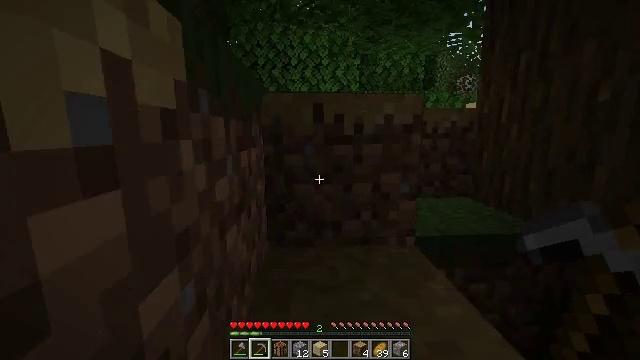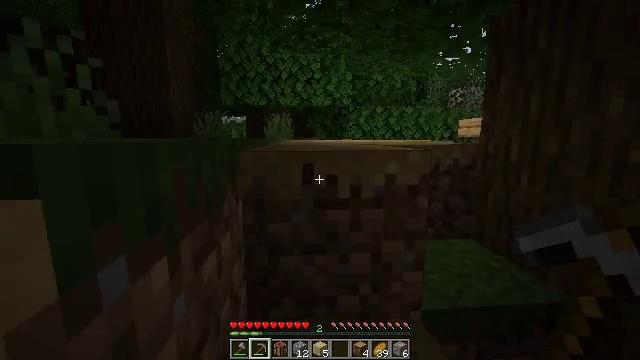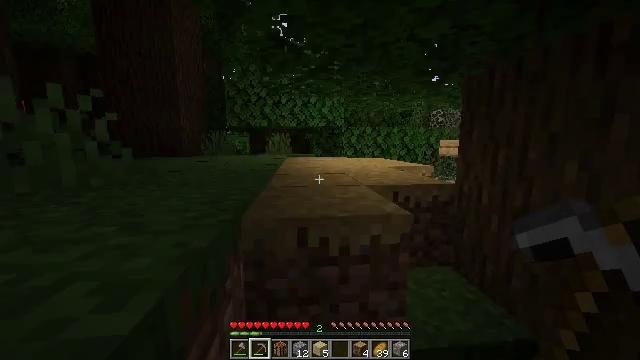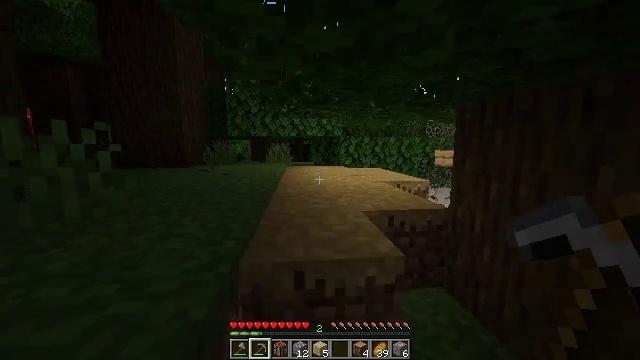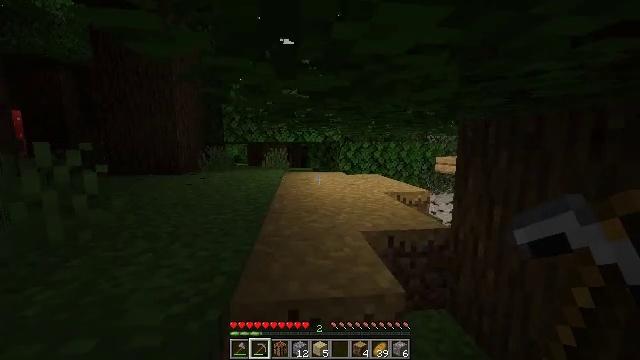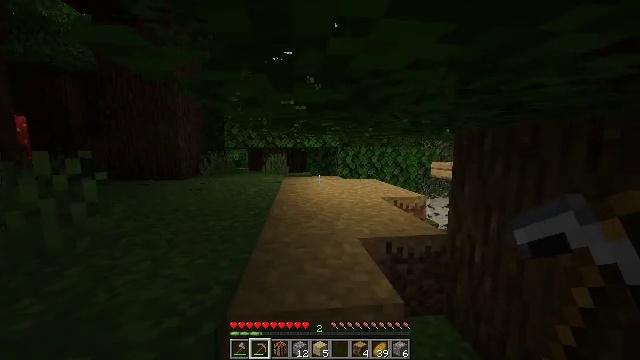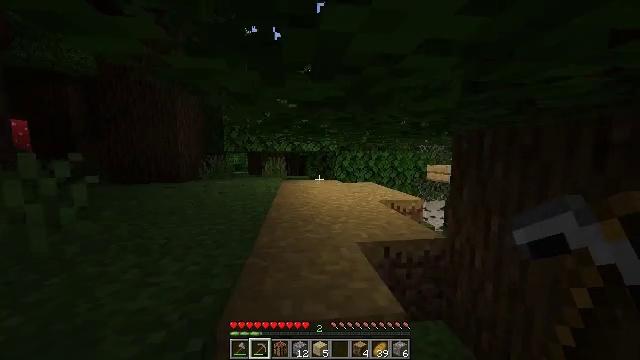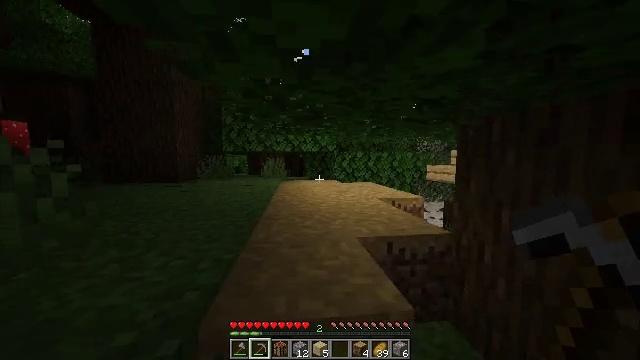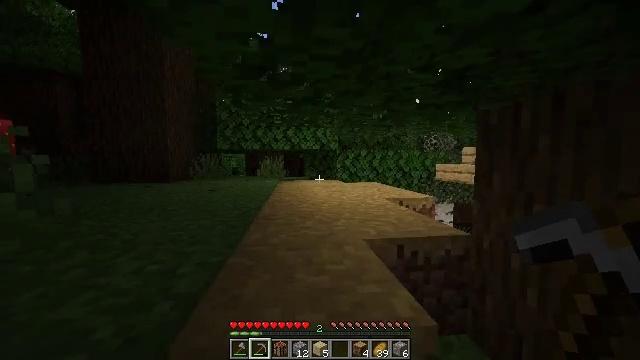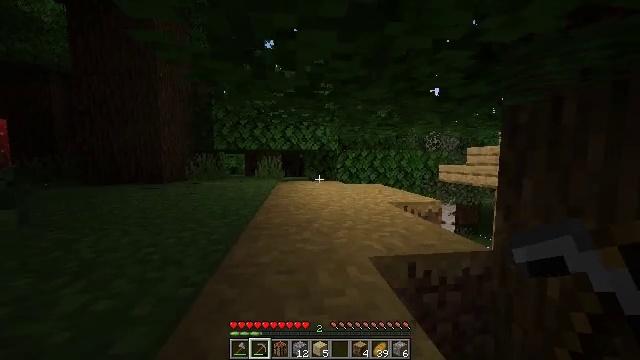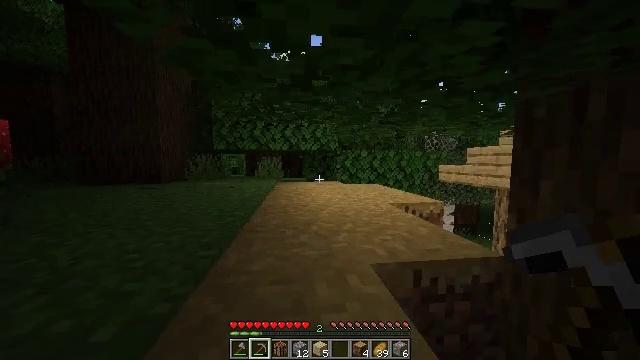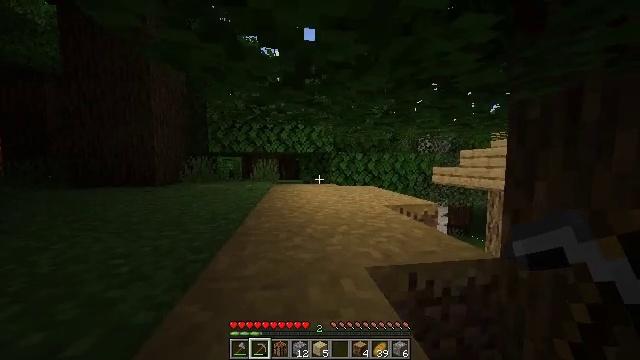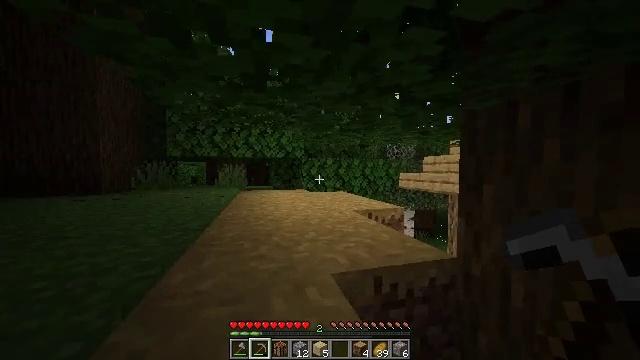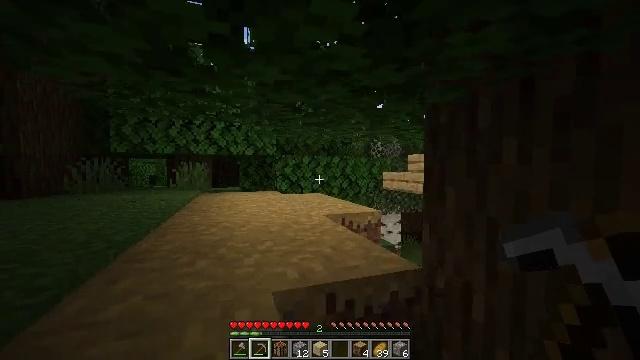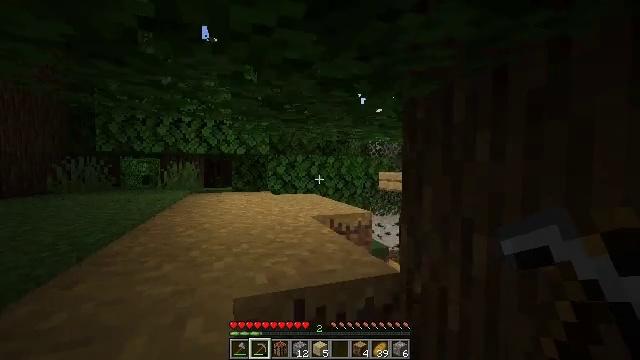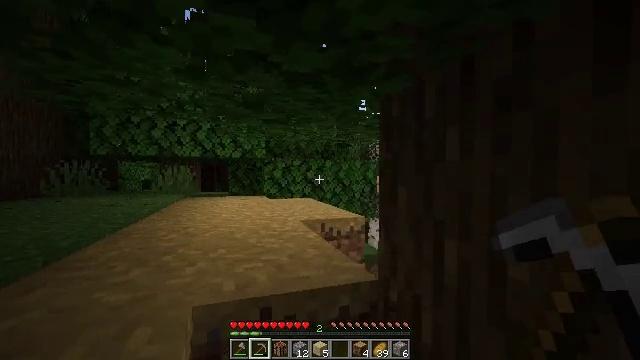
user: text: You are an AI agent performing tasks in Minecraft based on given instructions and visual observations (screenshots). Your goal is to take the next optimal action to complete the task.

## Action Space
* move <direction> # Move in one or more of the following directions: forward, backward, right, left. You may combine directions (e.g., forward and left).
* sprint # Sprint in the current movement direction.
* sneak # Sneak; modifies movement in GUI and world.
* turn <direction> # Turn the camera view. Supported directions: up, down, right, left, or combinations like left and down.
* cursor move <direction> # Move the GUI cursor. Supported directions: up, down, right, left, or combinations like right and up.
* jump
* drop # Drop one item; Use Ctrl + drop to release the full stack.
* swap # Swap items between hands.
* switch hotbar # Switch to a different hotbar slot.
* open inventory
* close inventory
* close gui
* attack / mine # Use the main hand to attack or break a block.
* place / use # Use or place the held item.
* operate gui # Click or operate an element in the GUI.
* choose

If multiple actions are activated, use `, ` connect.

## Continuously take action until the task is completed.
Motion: motion action
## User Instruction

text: Harvest dark oak leaves for decorative purposes.
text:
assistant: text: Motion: move forward, sprint, turn right and up, jump
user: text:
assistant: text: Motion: move forward, sprint, jump
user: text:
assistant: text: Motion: move forward, sprint
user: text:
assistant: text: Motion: move forward, sprint
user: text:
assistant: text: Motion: move forward, sprint
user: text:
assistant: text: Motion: move forward, sprint
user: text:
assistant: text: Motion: move forward, sprint
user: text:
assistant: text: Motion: move forward, sprint
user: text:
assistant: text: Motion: move forward, sprint
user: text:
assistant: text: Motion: move forward, sprint
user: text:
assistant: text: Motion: move forward, sprint, turn right
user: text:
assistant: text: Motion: move forward and move right, sprint, turn right and up
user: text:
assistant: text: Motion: move forward and move right, sprint, turn right
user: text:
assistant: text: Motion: move forward and move right, sprint
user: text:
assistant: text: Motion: move forward and move right, sprint, turn up
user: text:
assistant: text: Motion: move forward and move right, sprint, turn left and up
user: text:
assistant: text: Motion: move forward and move right, sprint, turn left and up
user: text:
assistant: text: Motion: move forward, sprint, turn left and up, attack / mine
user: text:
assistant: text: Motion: move forward, sprint, attack / mine
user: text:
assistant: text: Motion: move forward, sprint, attack / mine
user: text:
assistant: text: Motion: move forward, sprint, turn left and up, attack / mine
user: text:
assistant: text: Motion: move forward, sprint, turn left and up, attack / mine
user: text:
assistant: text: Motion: move forward, sprint, turn left and up, attack / mine
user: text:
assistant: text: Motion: move forward, sprint, turn up, attack / mine
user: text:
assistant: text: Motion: move forward, sprint, turn up, attack / mine
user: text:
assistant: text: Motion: move forward, sprint, turn up, attack / mine
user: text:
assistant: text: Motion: move forward, sprint, turn up, attack / mine
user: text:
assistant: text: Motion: move forward, sprint, turn up, attack / mine
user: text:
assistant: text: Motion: move forward, sprint, attack / mine
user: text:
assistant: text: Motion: move forward, sprint, attack / mine